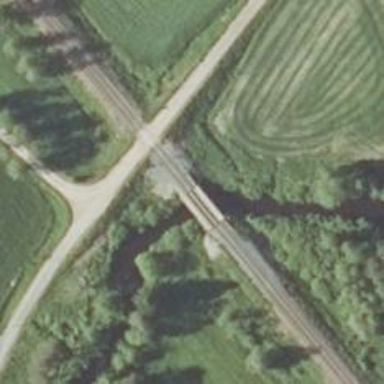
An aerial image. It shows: Continuous rail bridge crossing over railway track.